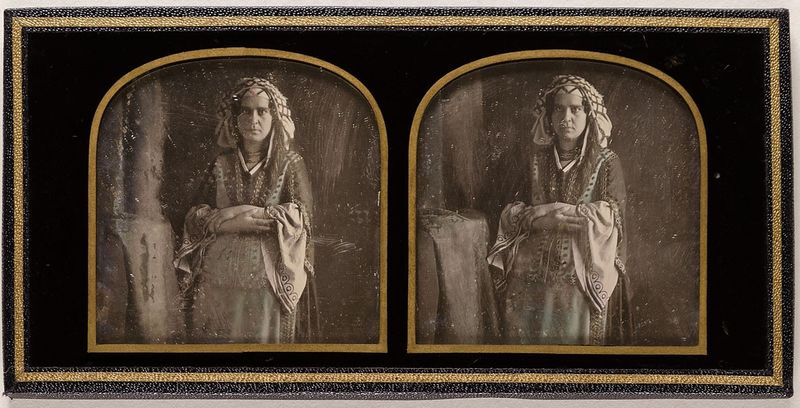
Titel: Unbekannte Frau in ländlicher Tracht. Paris, um 1850
Standort: Hamburg
Institution: Museum für Kunst und Gewerbe Hamburg
Schlagwörter: frau, bild, gesten, portrait, figur, fotografie, photographie, tracht, handkoloriert, daguerreotypie, volkstracht, stereofotografie, stereophotographie, bildwerke, angewandte und bildende kunst, hessische systematik, porträt, armhaltungen, porträtfotografie, porträtphotographie, hüftbild, handkolorierung, stereoskopische, stereoskopisches